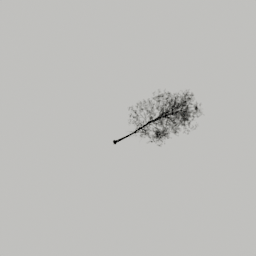
Label: nature